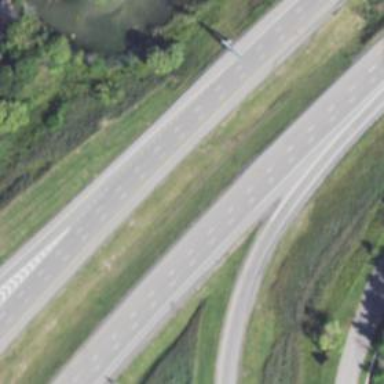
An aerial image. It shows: Motorway with embankment.